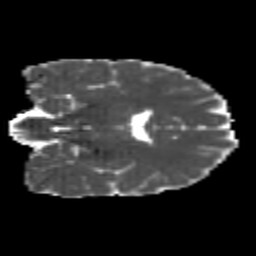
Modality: MD
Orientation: coronal
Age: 23
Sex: female
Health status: healthy
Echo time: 0.074 s